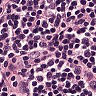
Metastatic tissue present: yes